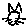
Label: cat